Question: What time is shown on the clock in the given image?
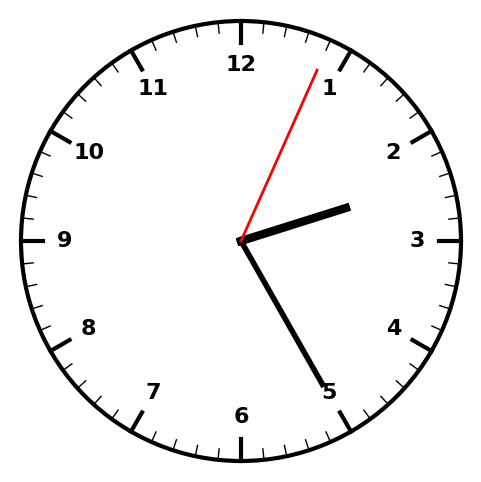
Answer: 02:25:04